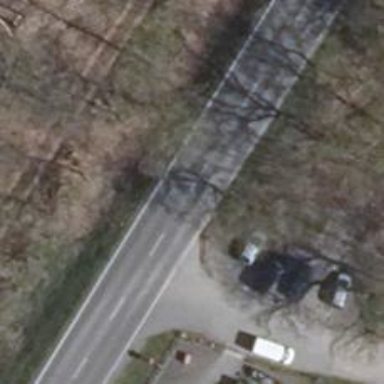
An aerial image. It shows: Primary road with asphalt surface.